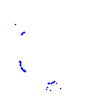
Particle: proton